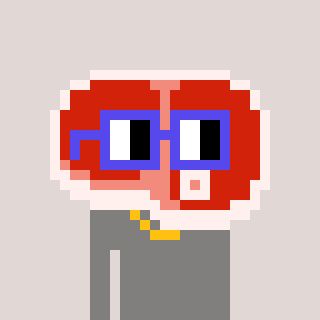
a pixel art character with square blue glasses, a steak-shaped head and a bluegrey-colored body on a warm background